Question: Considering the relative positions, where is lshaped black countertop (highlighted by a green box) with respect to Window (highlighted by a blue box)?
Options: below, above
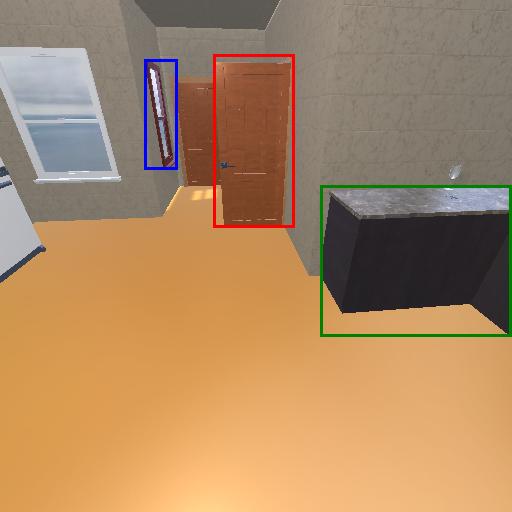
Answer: below